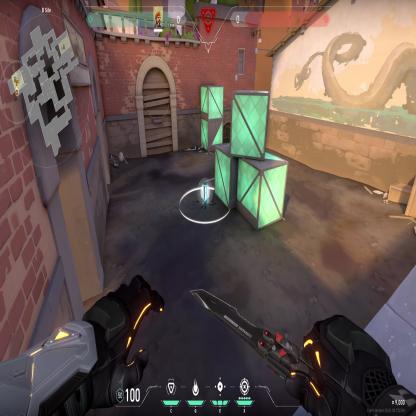
Label: planted spike